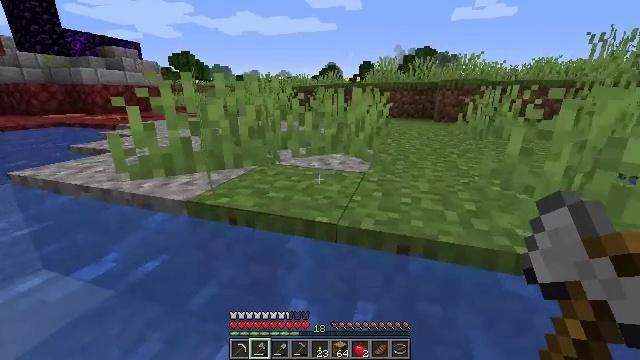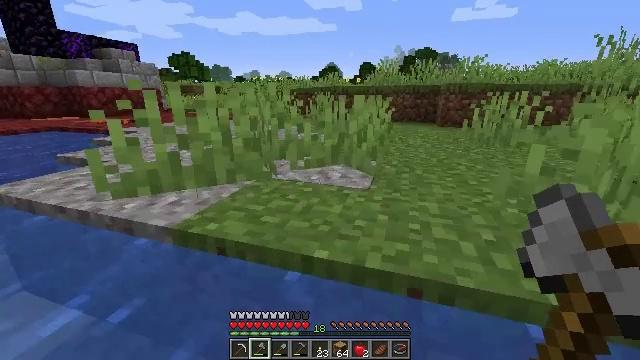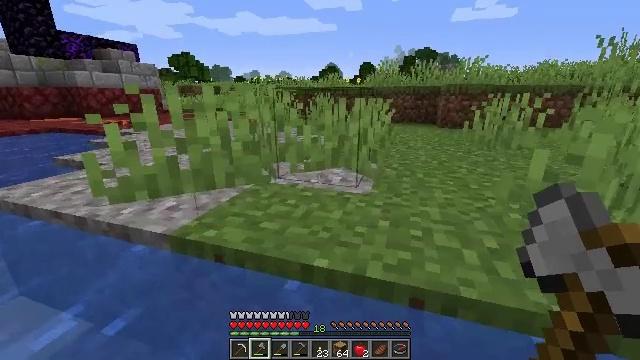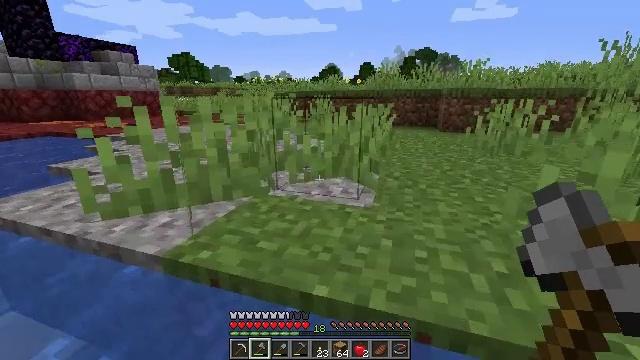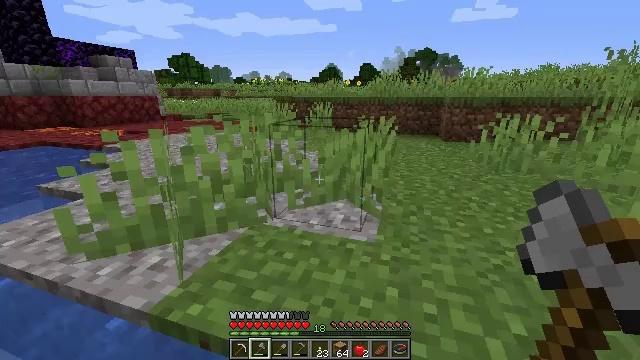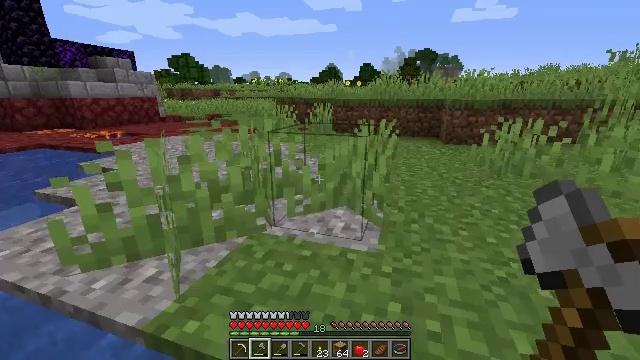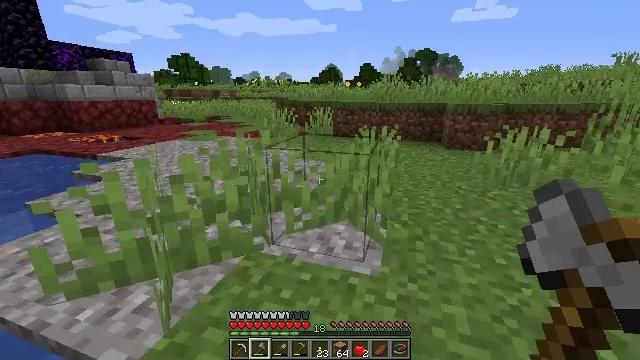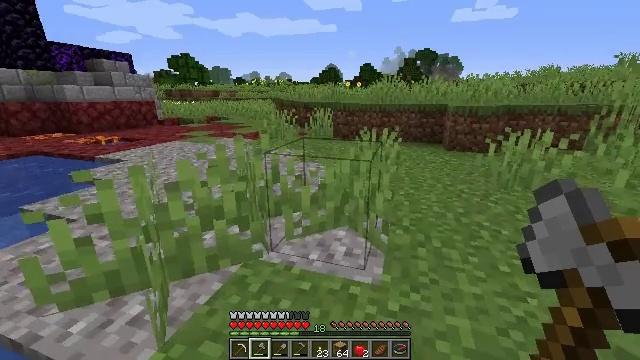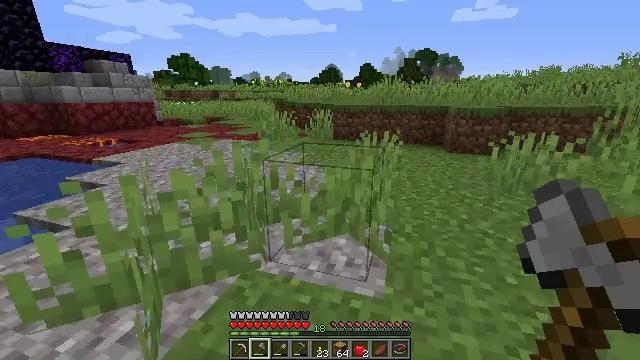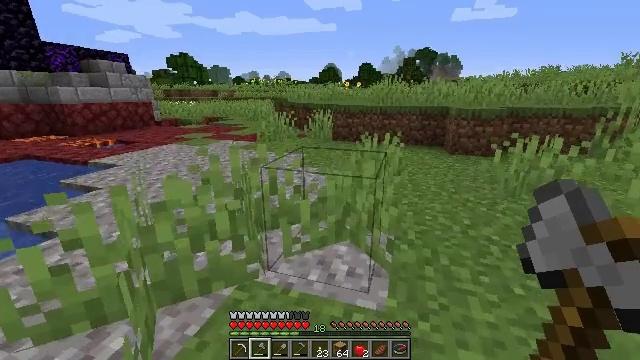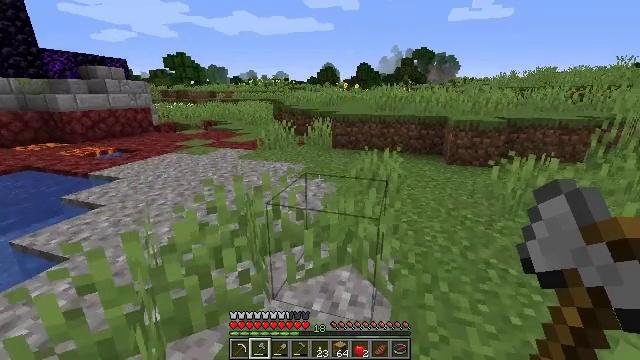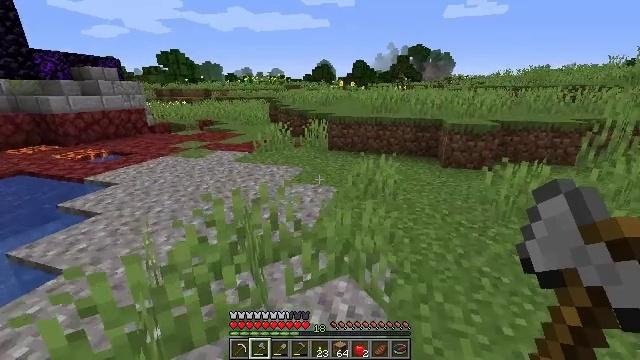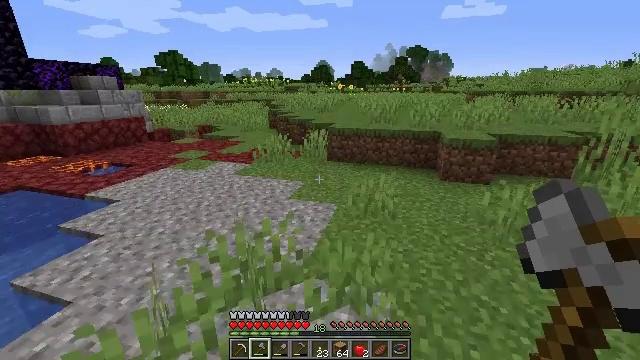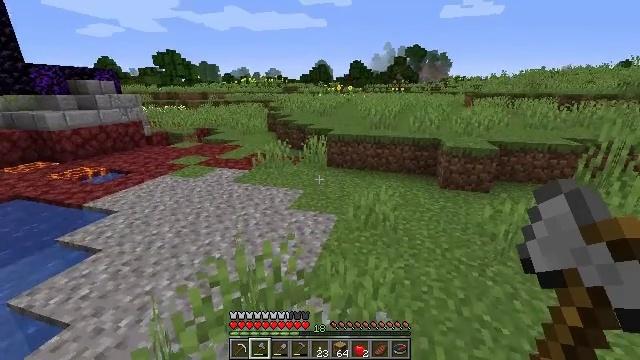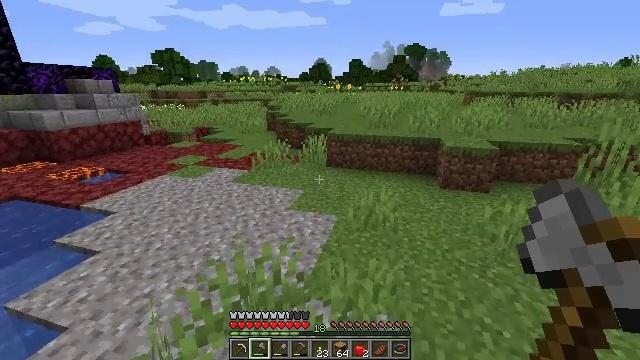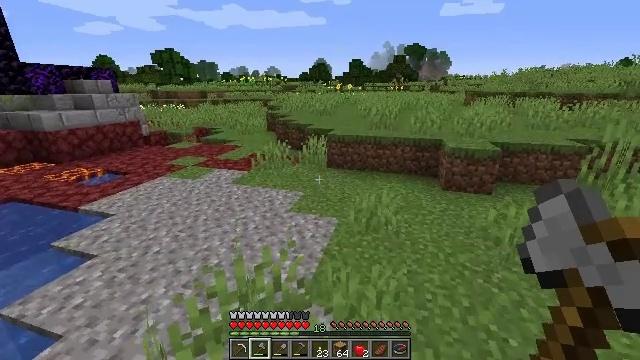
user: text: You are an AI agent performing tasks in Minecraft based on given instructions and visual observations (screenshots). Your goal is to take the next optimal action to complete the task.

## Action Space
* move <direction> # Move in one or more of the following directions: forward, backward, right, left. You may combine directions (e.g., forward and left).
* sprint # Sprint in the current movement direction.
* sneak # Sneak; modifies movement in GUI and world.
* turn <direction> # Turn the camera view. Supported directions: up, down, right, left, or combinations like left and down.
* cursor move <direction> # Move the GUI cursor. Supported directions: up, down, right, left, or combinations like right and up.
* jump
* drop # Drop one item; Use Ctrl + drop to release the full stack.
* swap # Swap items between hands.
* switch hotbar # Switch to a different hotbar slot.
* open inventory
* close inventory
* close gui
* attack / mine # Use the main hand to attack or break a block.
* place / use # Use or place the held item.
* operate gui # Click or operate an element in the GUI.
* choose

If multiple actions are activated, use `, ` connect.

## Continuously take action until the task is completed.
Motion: motion action
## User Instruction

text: Collect cracked stone bricks from ruins.
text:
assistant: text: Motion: move forward, jump
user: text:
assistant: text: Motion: move forward, jump
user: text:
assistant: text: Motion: move forward, jump
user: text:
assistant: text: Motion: move forward, jump
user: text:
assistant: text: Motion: move forward
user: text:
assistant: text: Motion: move forward
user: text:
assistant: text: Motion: move forward
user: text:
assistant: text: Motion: move forward
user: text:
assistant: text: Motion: move forward
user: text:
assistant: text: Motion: move forward, jump
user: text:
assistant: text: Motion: move forward, jump
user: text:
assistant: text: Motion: move forward, jump
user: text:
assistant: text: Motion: move forward, jump
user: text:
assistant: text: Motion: move forward, jump
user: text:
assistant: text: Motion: move forward, jump
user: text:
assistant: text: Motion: move forward
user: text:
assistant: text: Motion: move forward
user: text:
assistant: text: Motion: move forward
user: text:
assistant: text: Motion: move forward
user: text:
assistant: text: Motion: move forward
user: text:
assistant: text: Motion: move forward
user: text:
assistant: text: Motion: move forward
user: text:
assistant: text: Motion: move forward, jump
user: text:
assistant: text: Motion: move forward, turn left, jump
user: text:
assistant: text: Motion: move forward, turn left, jump
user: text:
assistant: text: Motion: move forward, turn left, jump
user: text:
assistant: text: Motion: move forward
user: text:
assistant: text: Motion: move forward, turn left
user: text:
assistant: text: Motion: move forward
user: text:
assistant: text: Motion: move forward, turn left